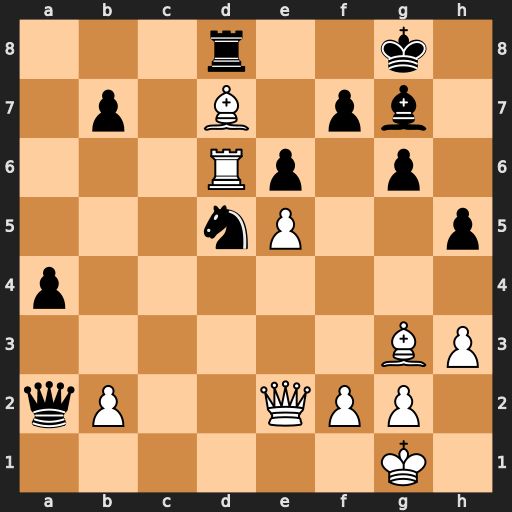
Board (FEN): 3r2k1/1p1B1pb1/3Rp1p1/3nP2p/p7/6BP/qP2QPP1/6K1
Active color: w
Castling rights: -
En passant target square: -
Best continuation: Bxe6 Qb1+ Kh2 Rxd6 exd6